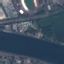
Label: River